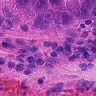
Metastatic tissue present: yes